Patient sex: M
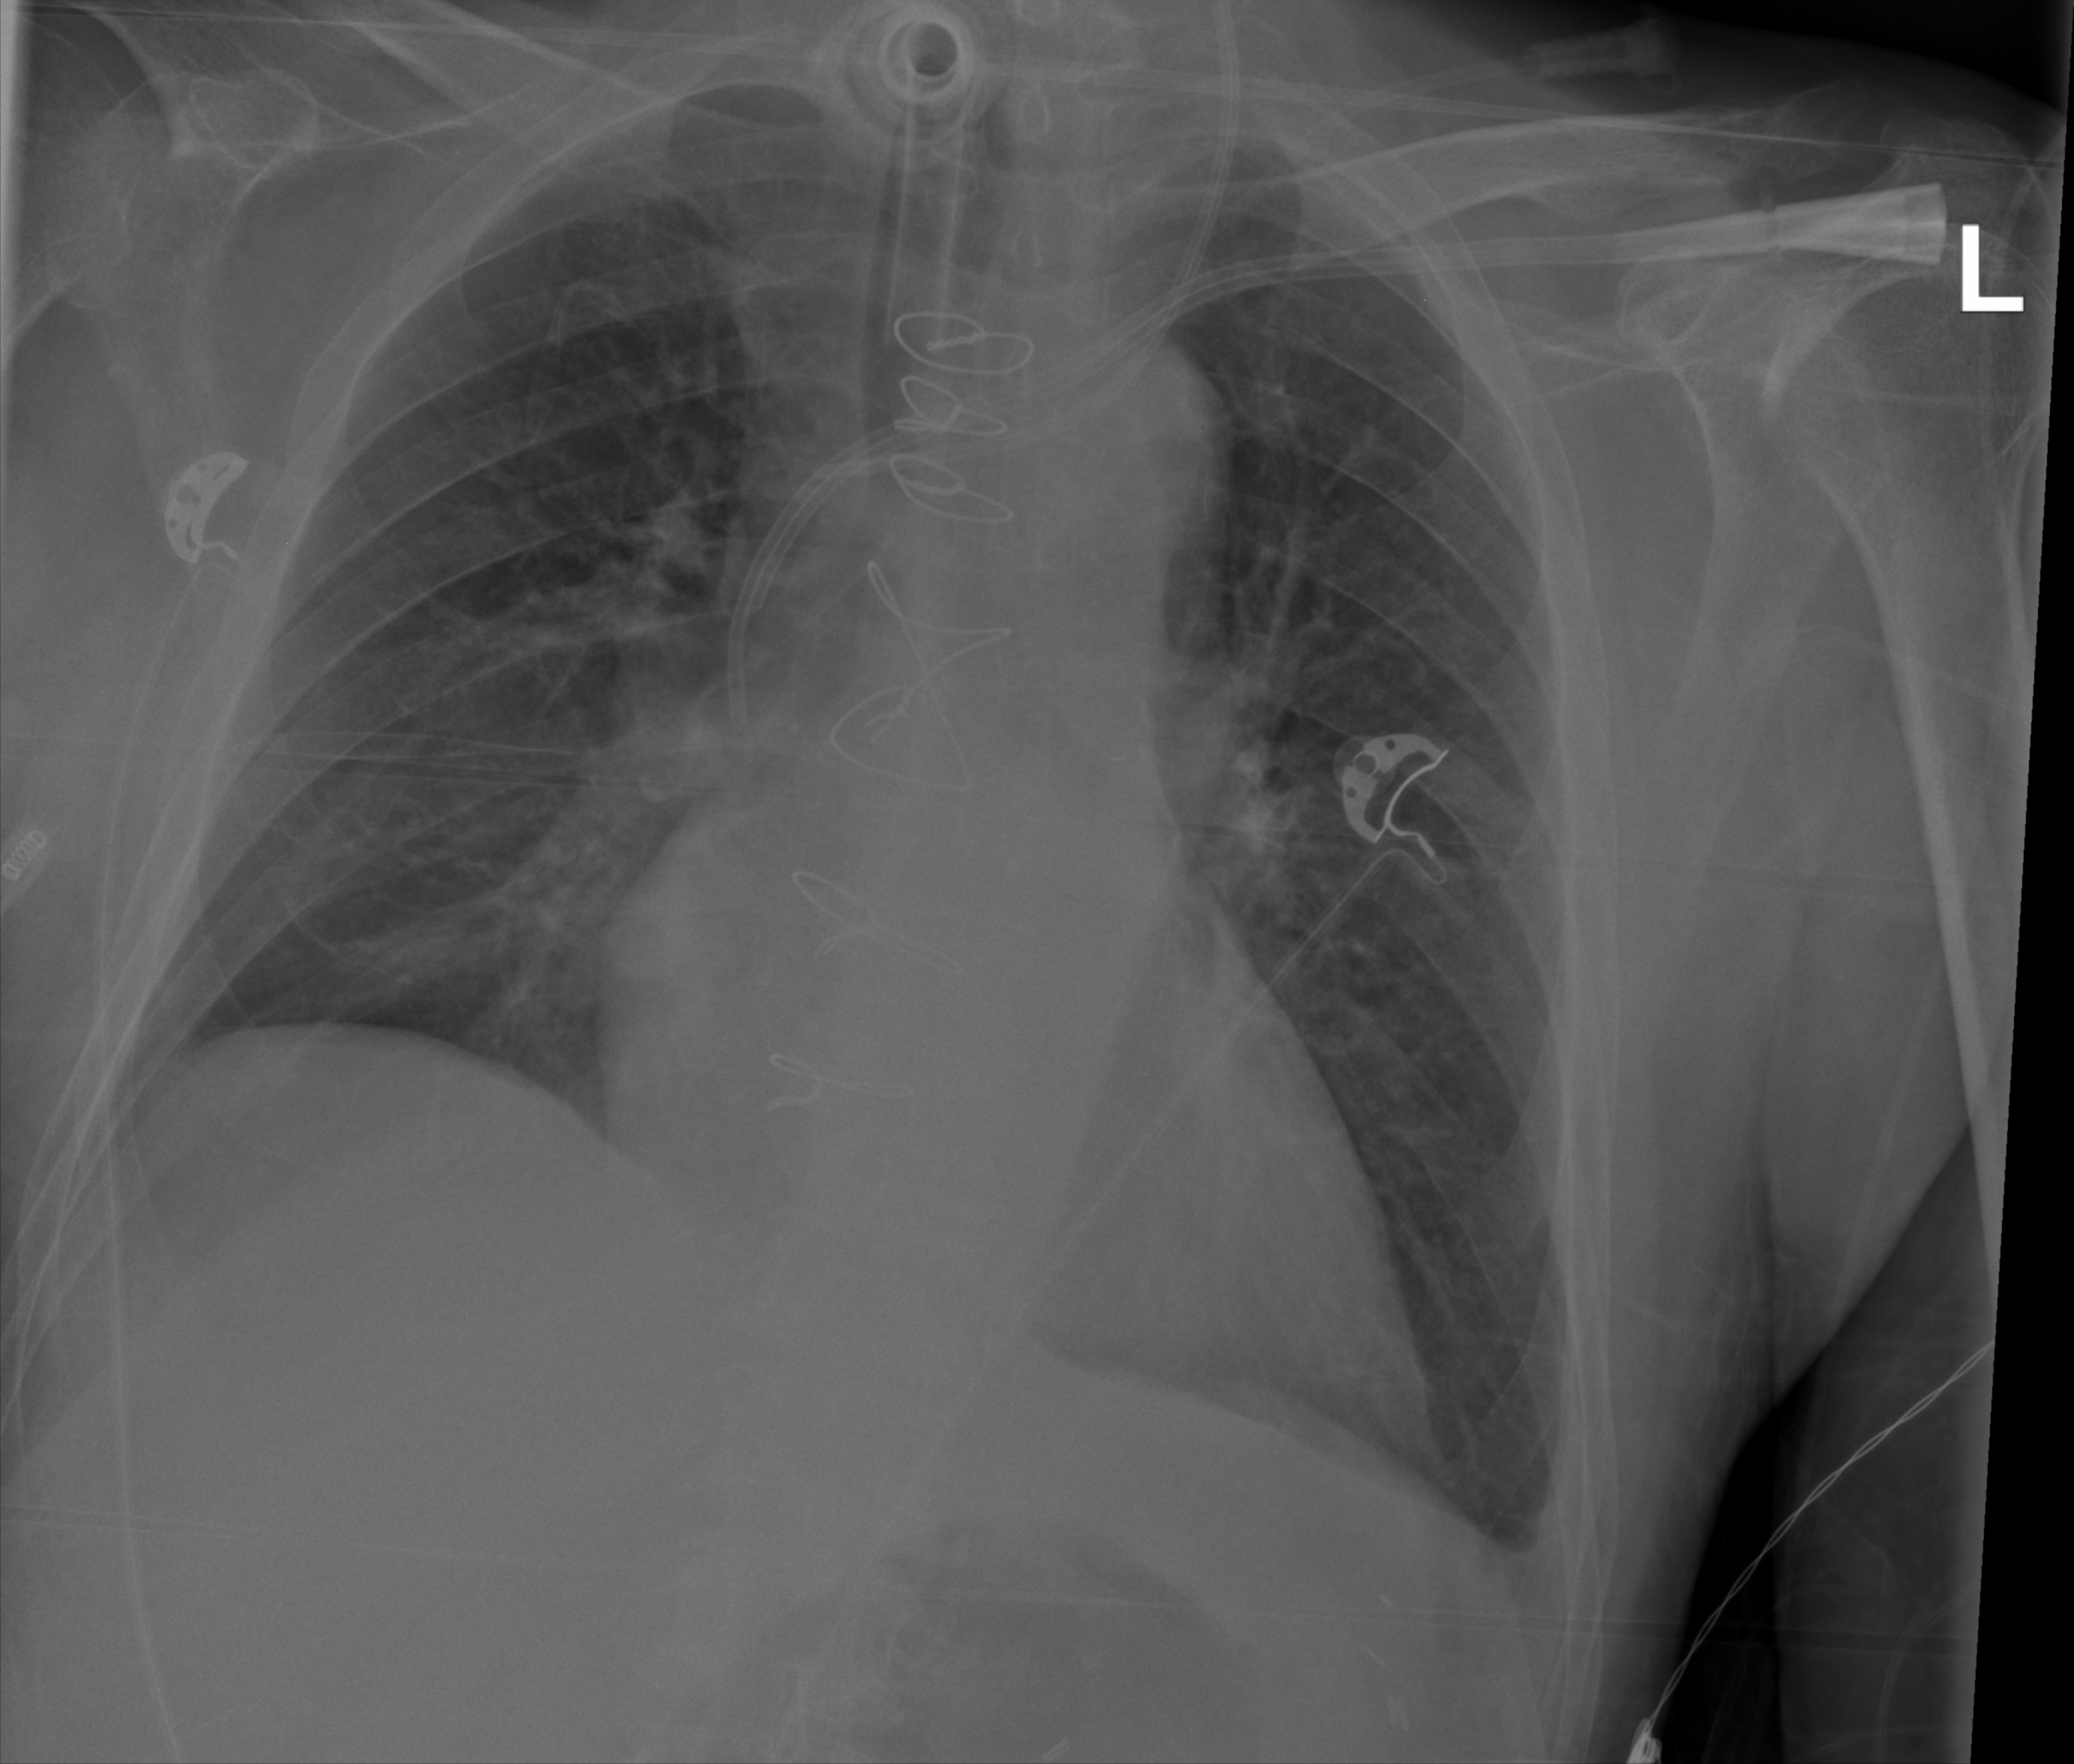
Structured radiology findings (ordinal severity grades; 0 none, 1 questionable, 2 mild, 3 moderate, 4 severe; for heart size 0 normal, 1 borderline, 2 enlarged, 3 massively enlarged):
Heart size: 1
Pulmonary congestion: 0
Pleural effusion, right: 2
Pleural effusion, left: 2
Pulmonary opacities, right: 0
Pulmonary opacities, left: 0
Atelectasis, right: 2
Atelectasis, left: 1